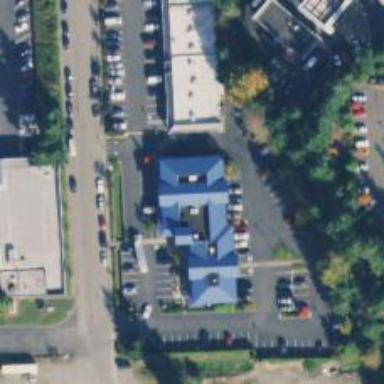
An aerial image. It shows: Fitness centre on leisure land.